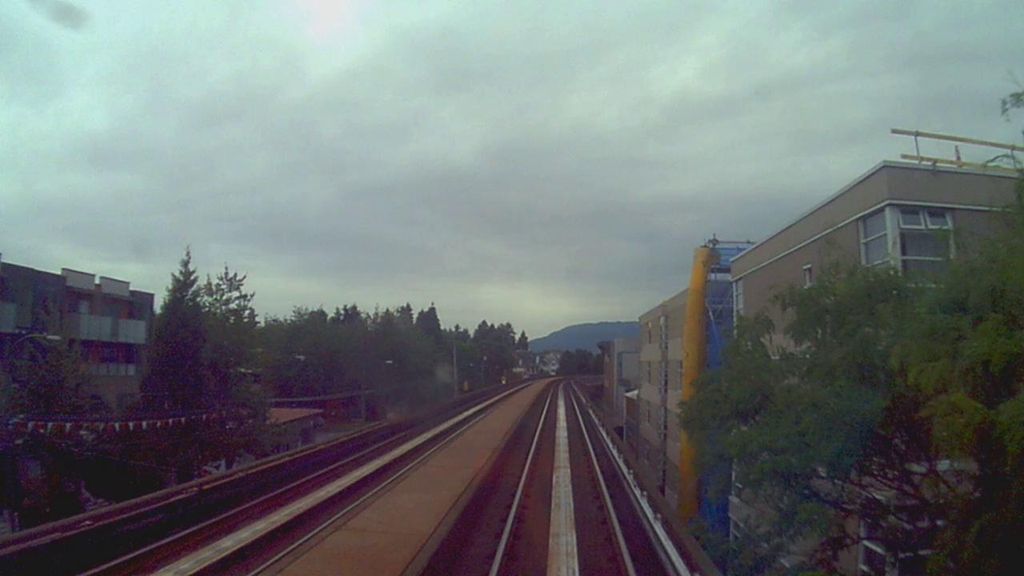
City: vancouver